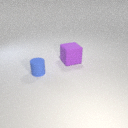
small blue rubber cylinder in front of large purple rubber cube